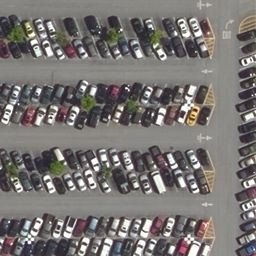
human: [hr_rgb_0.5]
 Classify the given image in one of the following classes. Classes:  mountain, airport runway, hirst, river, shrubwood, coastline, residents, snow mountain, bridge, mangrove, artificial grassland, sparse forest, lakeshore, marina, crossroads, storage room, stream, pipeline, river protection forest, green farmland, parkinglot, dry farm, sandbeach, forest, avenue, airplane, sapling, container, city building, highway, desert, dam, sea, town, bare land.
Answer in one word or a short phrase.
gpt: parkinglot